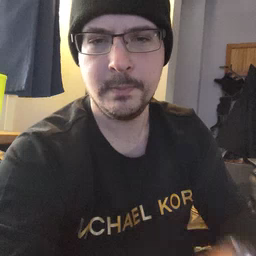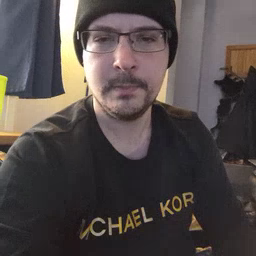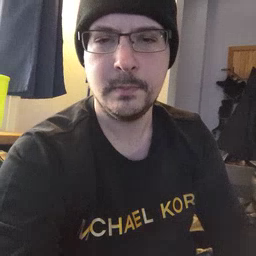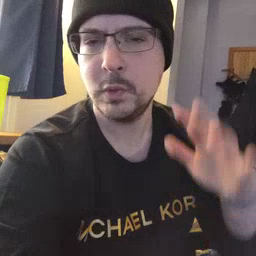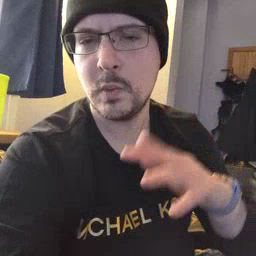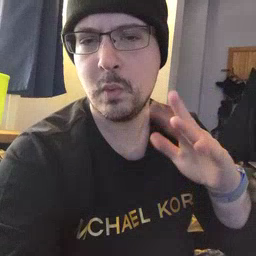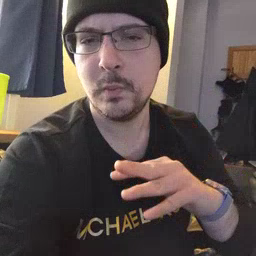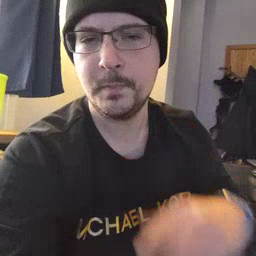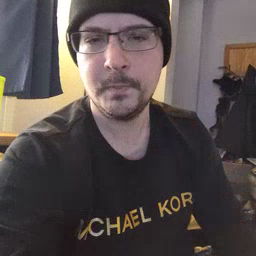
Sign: snow